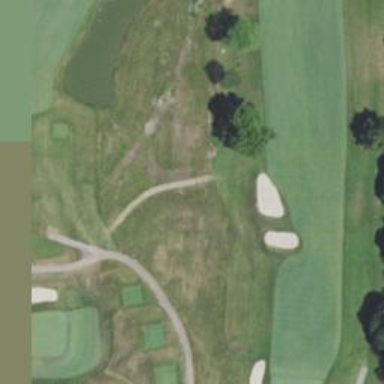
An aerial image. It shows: Pathway for golfing.